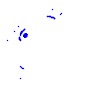
Particle: electron